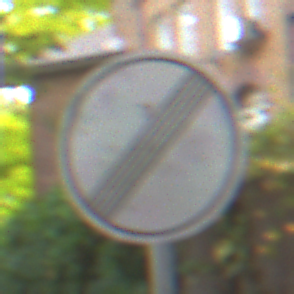
Verkehrszeichen: EndeSaemtlicherBegrenzungen
Umgebung: Outdoor, Urban
Tageszeit: MorningAfternoon
Wetter: Overcast
Licht: Natural
Jahreszeit: NotSpecified
Kontrast: LowContrast